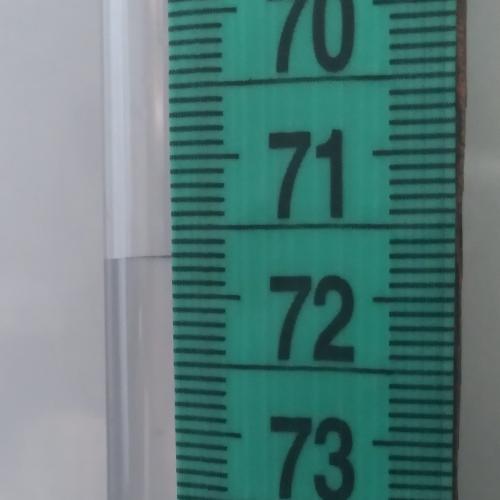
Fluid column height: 71.7 cm